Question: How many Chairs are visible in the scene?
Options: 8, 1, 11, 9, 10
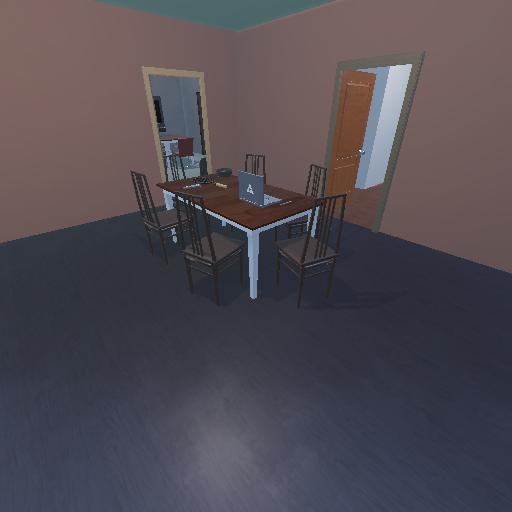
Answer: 8